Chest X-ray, AP view. Patient: 49 years old, sex F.
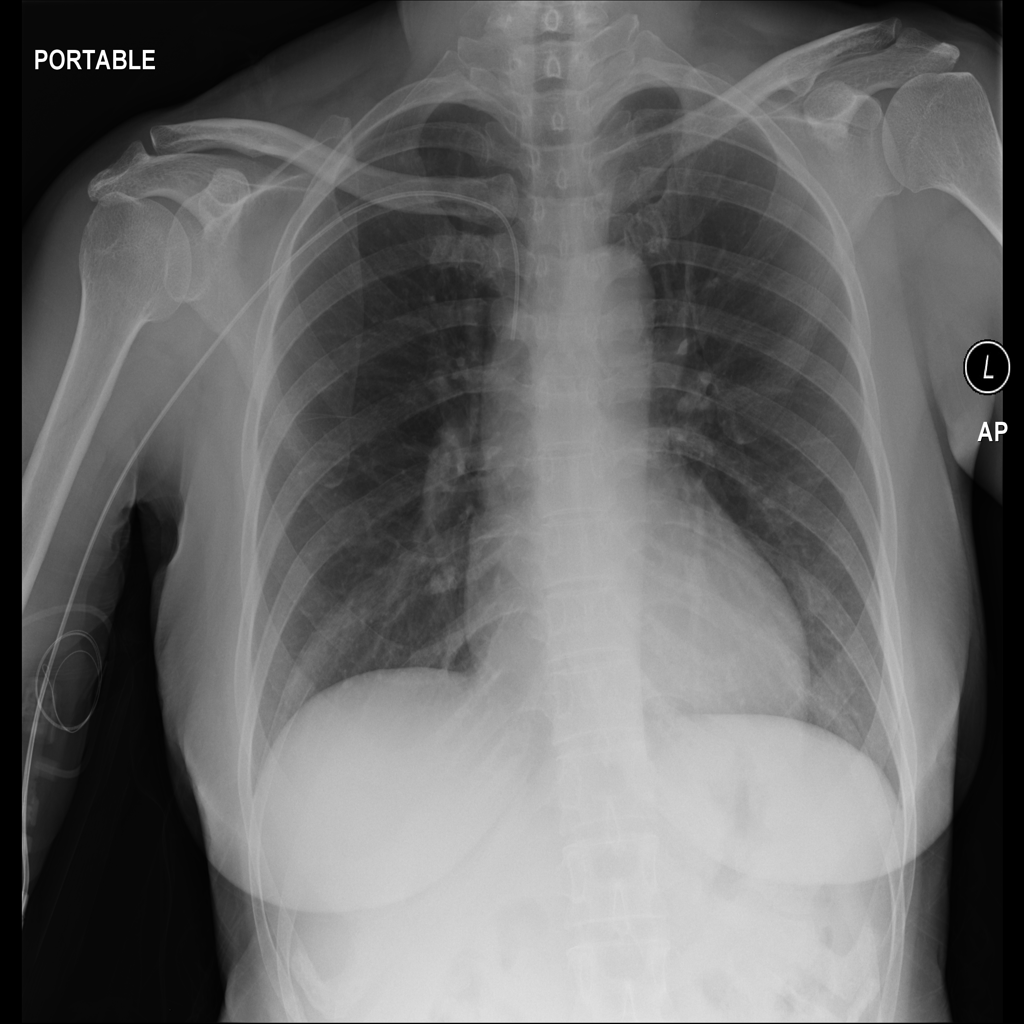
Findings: No Finding